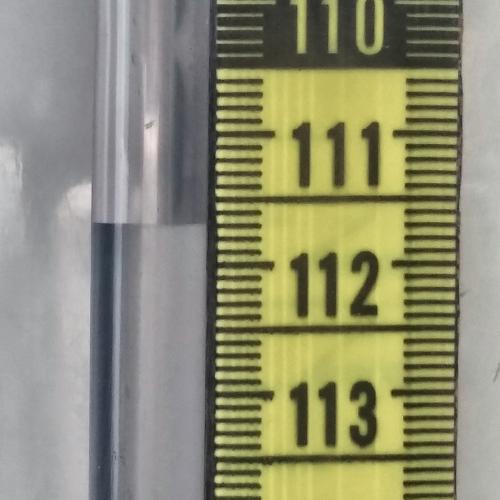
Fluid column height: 111.7 cm